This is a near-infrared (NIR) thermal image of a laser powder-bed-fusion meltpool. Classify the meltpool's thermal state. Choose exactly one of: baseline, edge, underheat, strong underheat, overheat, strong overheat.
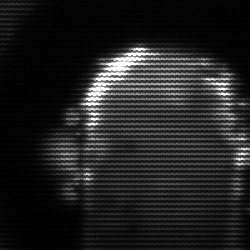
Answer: baseline